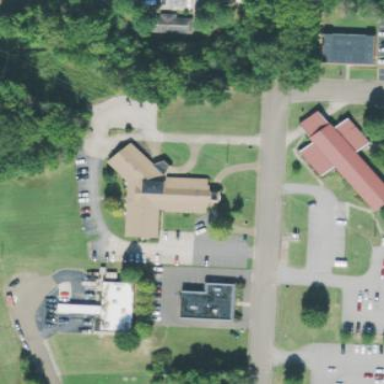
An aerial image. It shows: Clinic building offering healthcare services.